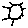
Label: sun